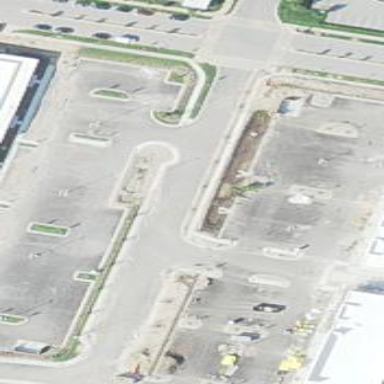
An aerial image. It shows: Parking area with surface.